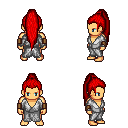
a pixel art fantasy rpg character, male body template, human, tanned skin, white robe, metal pants, red extra-long topknot hairstyle, leather bracers, four views (front, back, left, right), 2x2 character sprite sheet, small pixel art, hard edges, no anti-aliasing